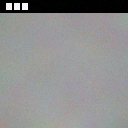
Screen state: on